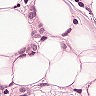
Metastatic tissue present: yes